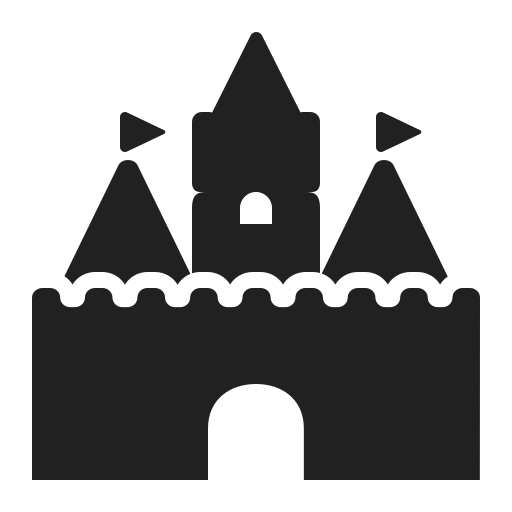
castle high contrast